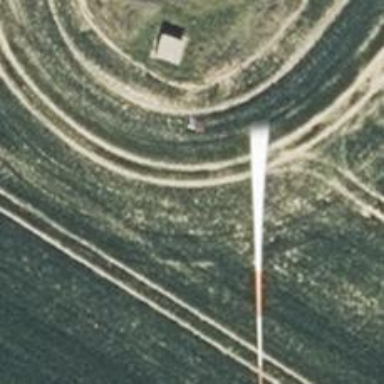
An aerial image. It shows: Wind generator powered by horizontal-axis wind turbine.